Question: The problem with this calendar that, in the current month the date match with the day, but when you go back for example one month you will find that the date doesn't match the day.
This is the <URL>.
Example August 1, 2013 is a Thursday, but this calendar show me a Friday..
A screenshot showing the problem

'''
$(document).ready(function () {
$(".calender").magiCalender();
});
'''
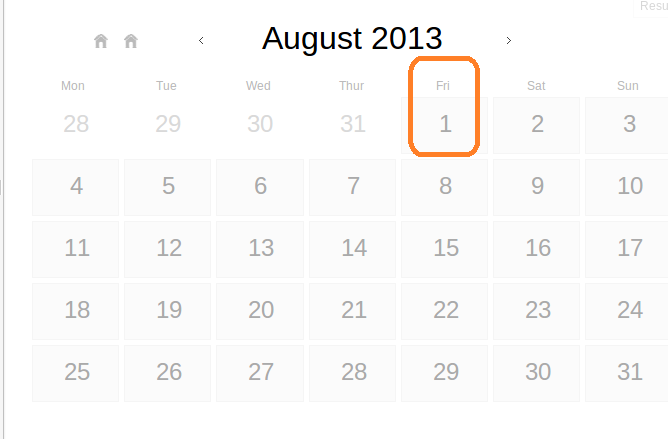
Answer: I fixed the problem : <URL>
Code :
'''
if(tMonth < month){
mod = 5 - mod;
}
'''